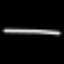
Label: line